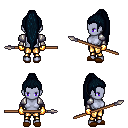
a pixel art fantasy rpg character, female body template, dark elf, purple skin, steel arm armor, gold greaves, raven extra-long topknot hairstyle, gold gloves, brown slippers, spear, four views (front, back, left, right), 2x2 character sprite sheet, small pixel art, hard edges, no anti-aliasing